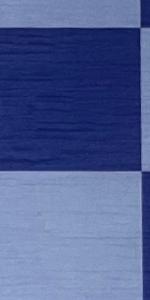
Label: Empty